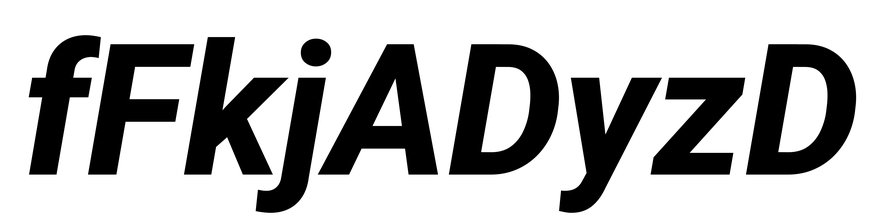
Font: Roboto-Italic_ExtraBold_Italic